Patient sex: F
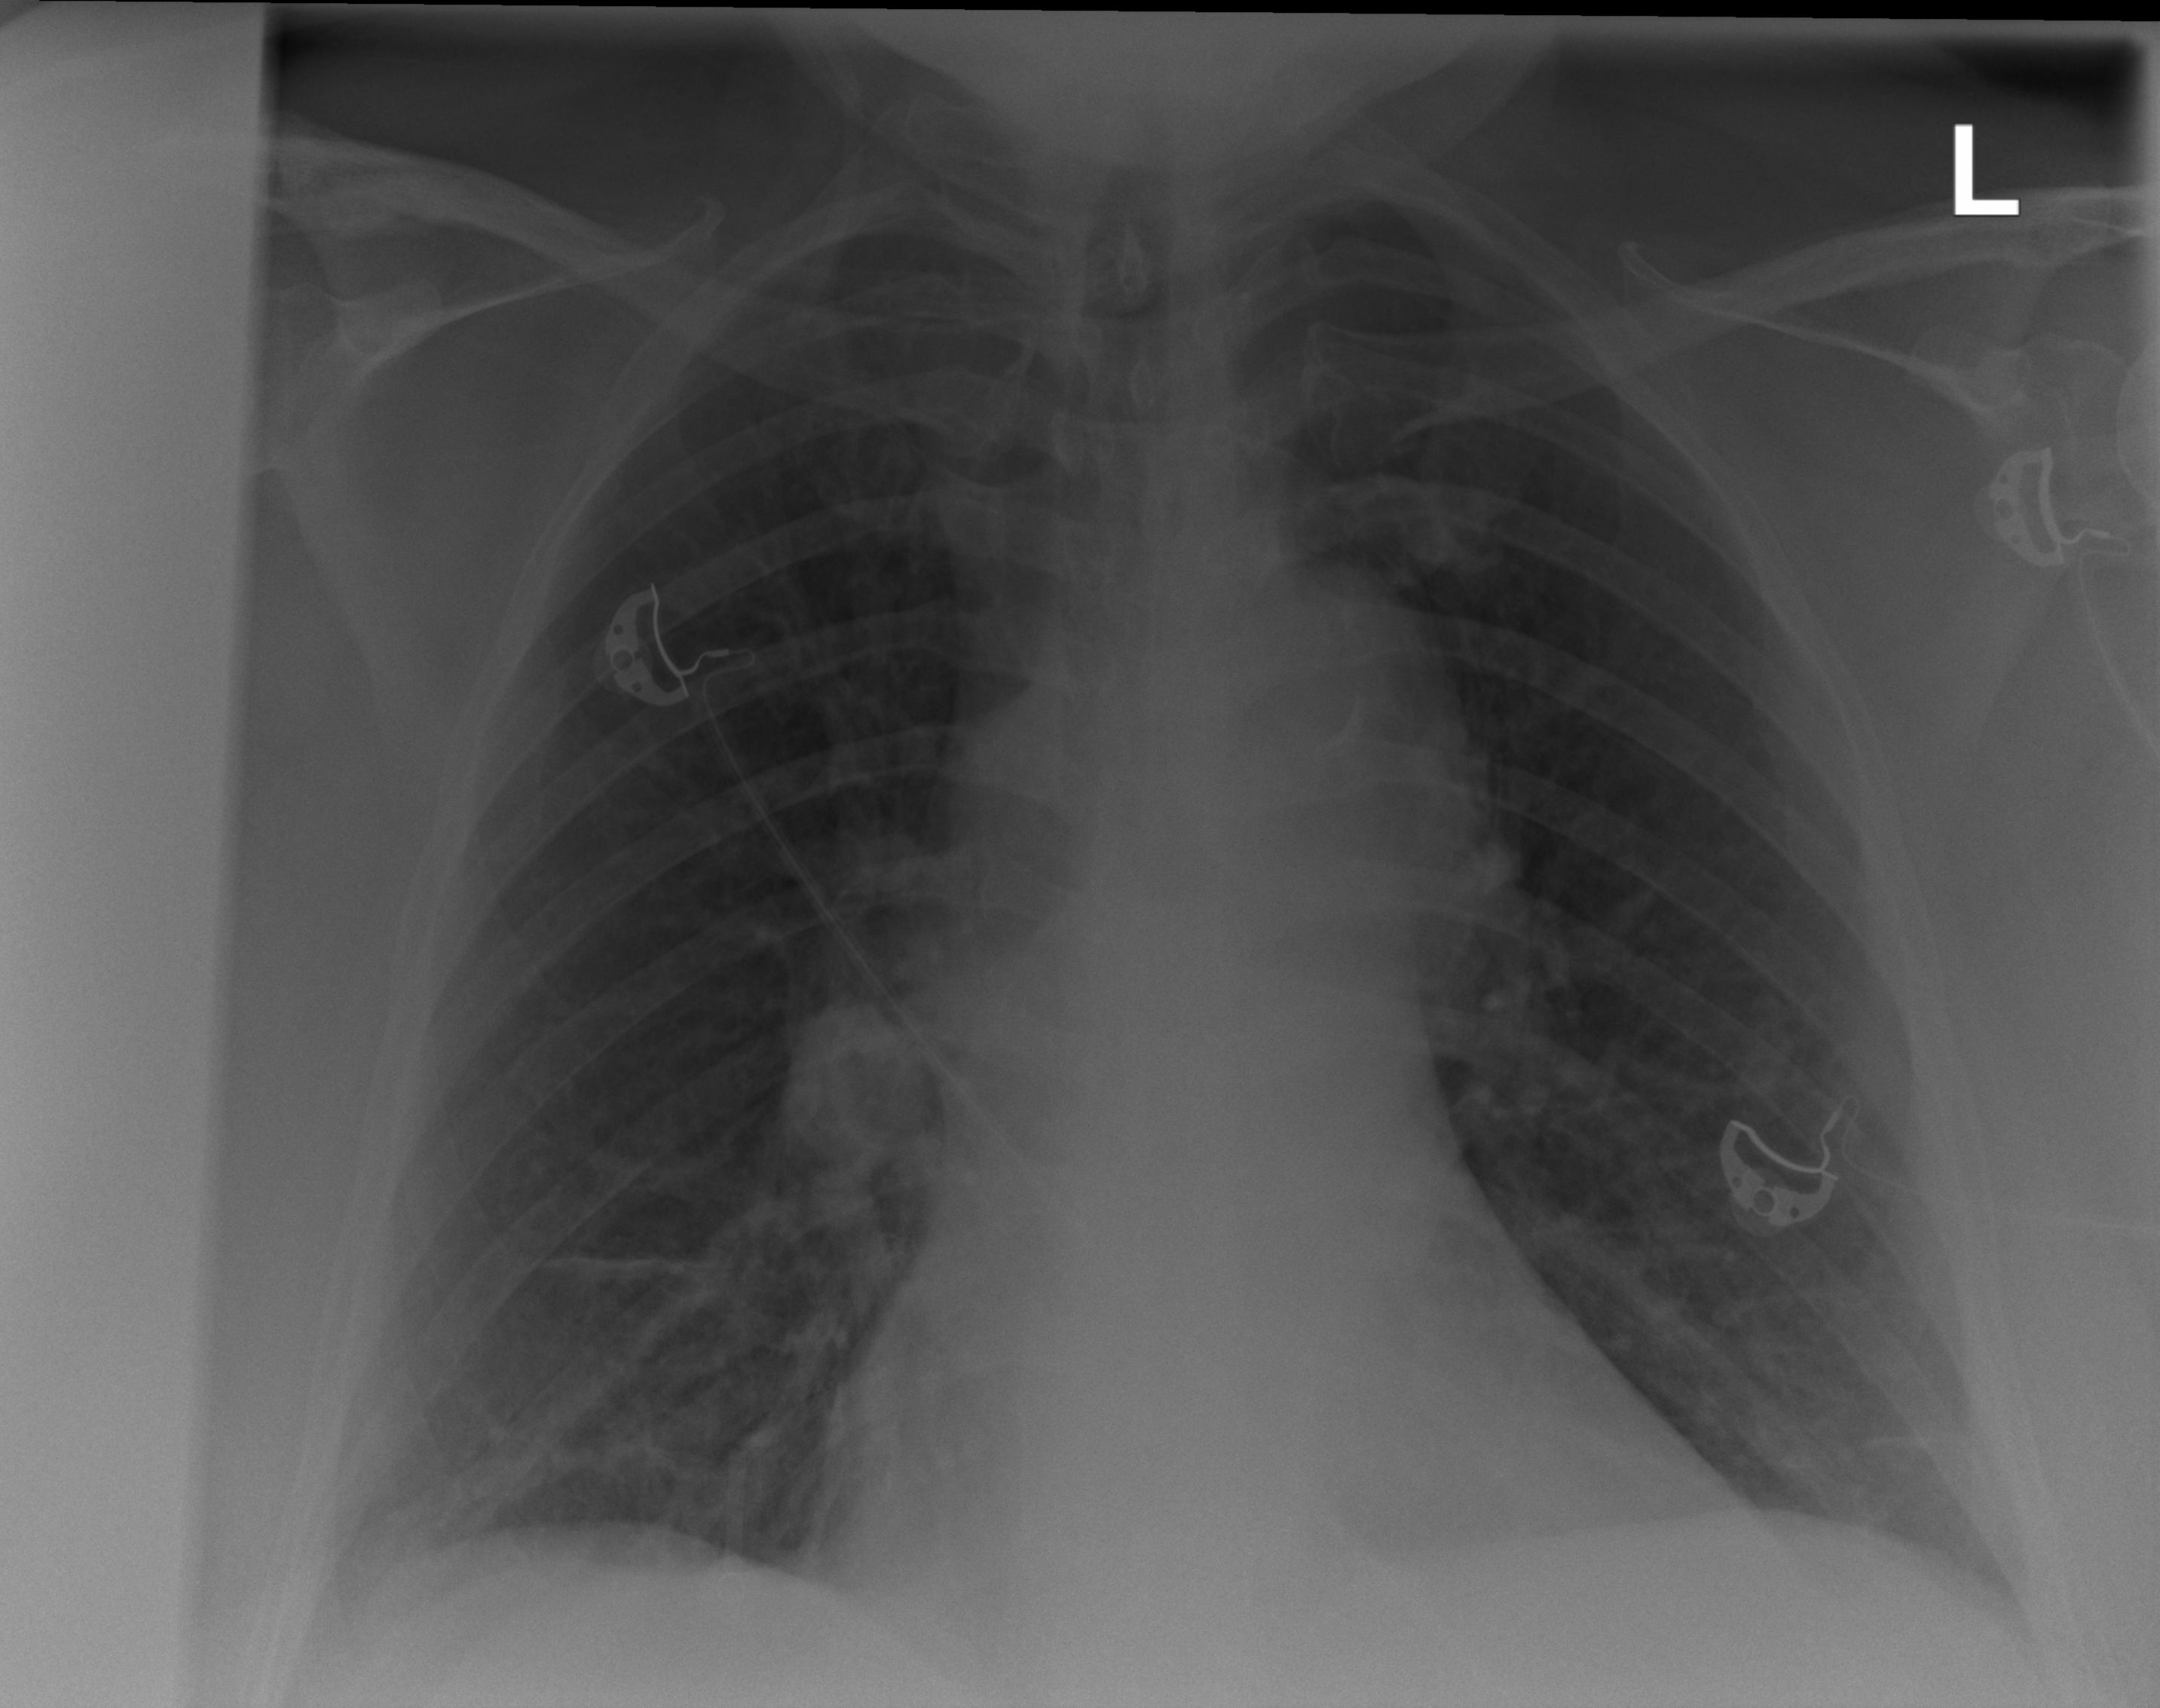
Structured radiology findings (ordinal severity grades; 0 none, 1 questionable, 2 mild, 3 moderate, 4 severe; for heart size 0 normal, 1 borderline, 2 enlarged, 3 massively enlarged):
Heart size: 0
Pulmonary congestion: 0
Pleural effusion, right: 0
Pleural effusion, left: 0
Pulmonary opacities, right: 0
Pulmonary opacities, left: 0
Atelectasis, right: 2
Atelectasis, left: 2